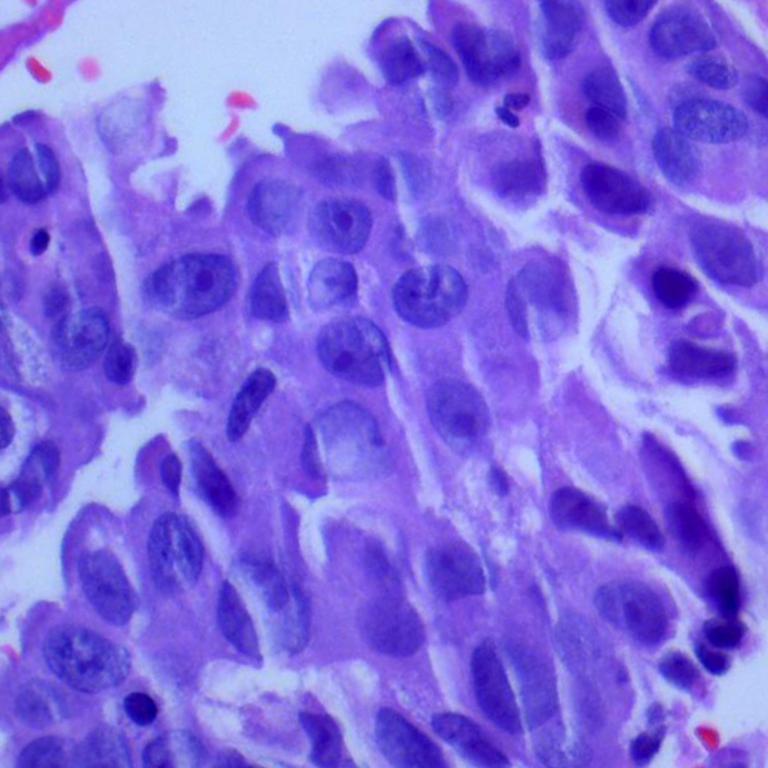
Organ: lung
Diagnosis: adenocarcinomas